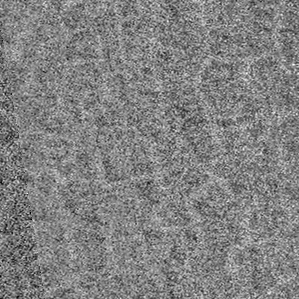
Label: frost